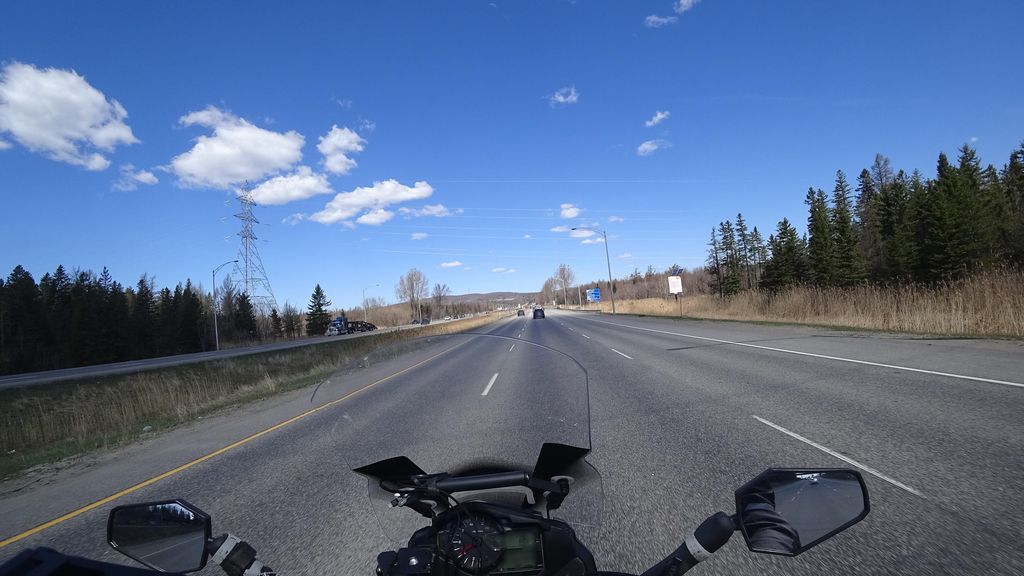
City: quebec_city